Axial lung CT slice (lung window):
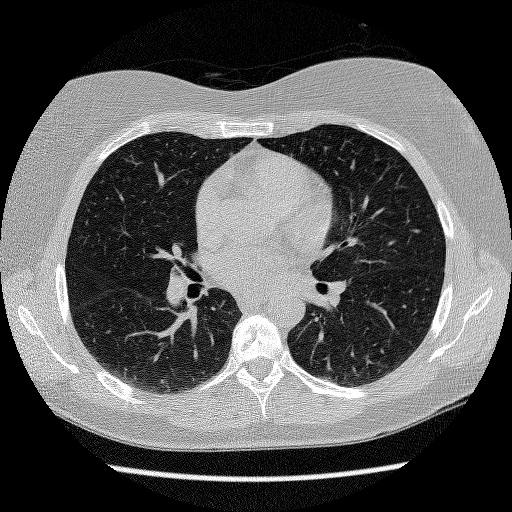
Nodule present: no